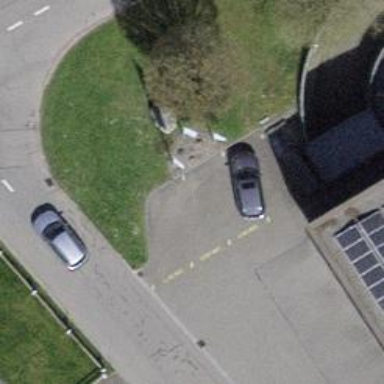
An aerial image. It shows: Charging station.